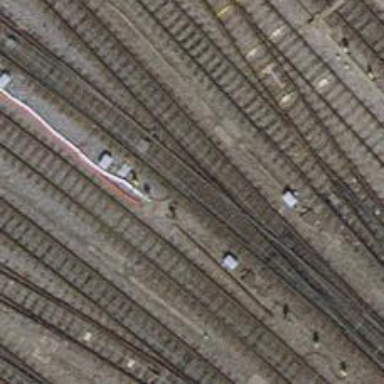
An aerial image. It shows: Single railway track with electrified contact line.